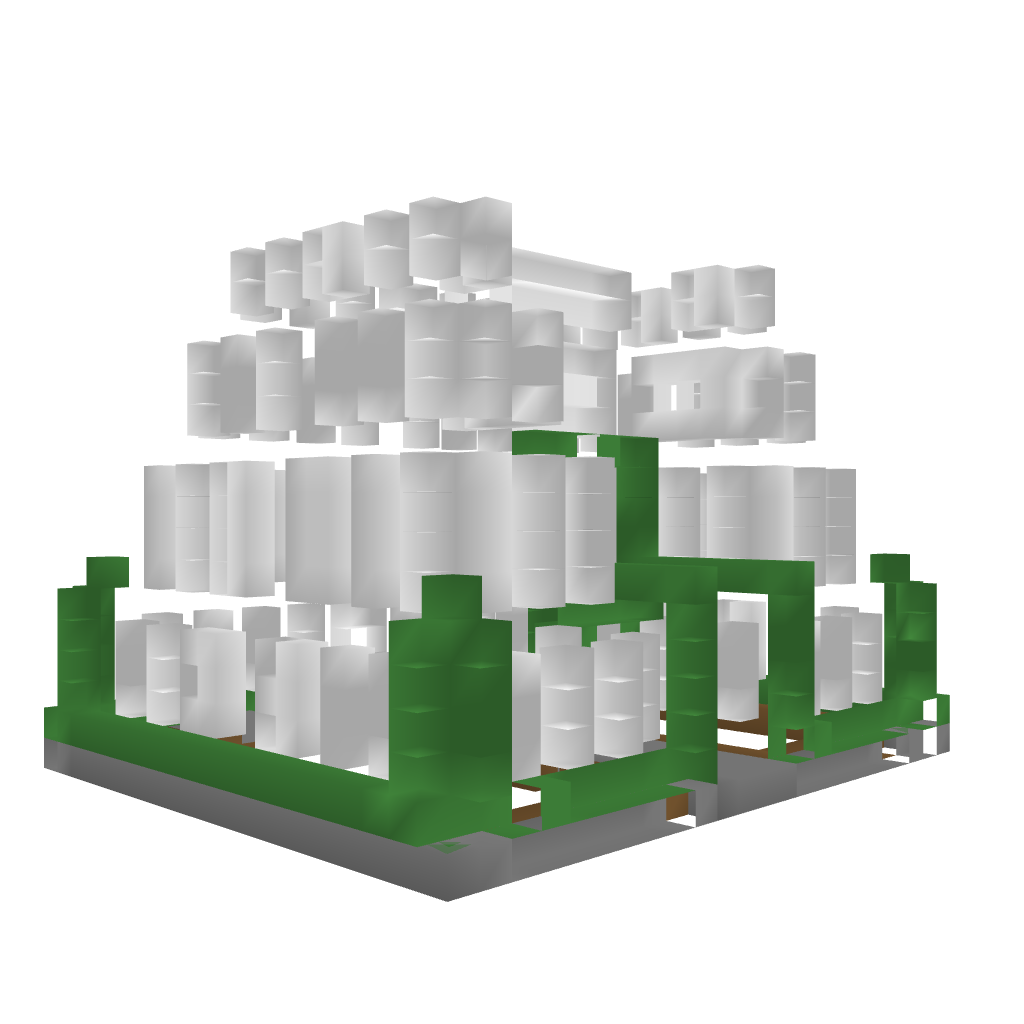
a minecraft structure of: Modern Government Building bad low quality